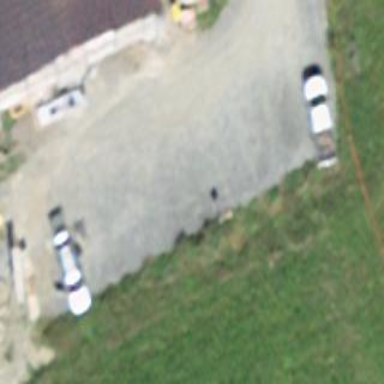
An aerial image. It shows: Parking area with gravel surface.